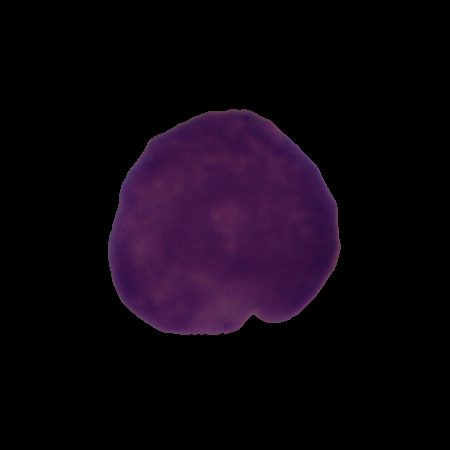
Label: cancer